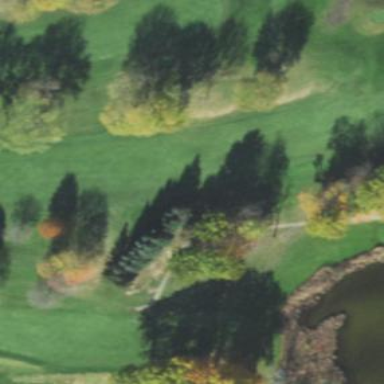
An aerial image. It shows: Golf fairway surrounded by grass.